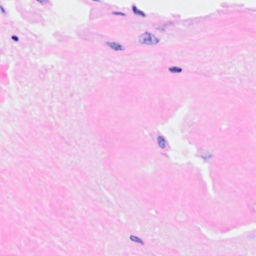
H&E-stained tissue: Breast